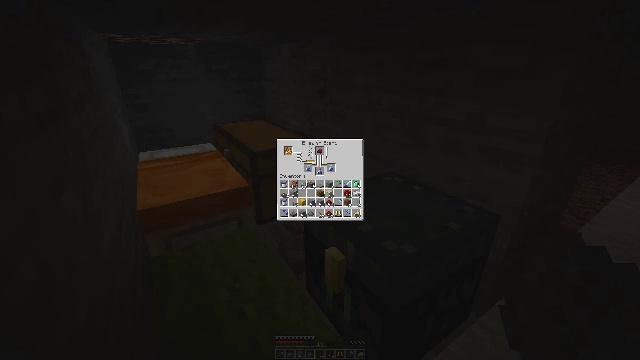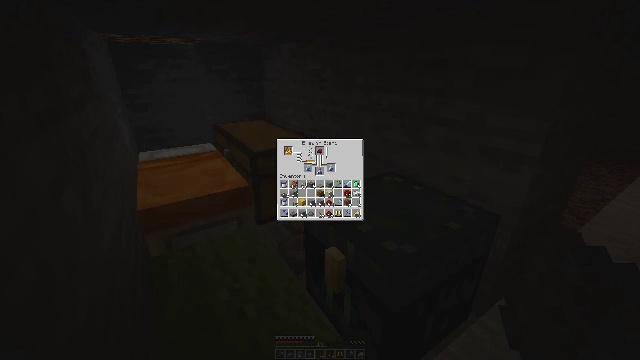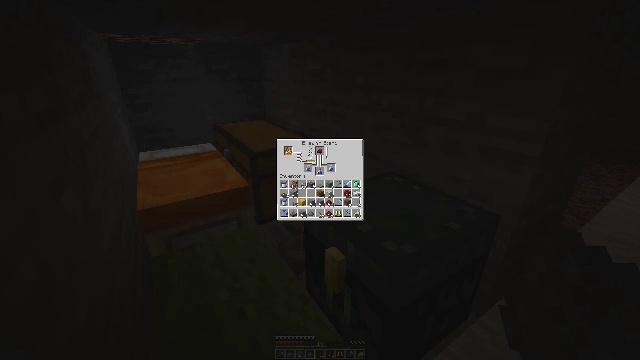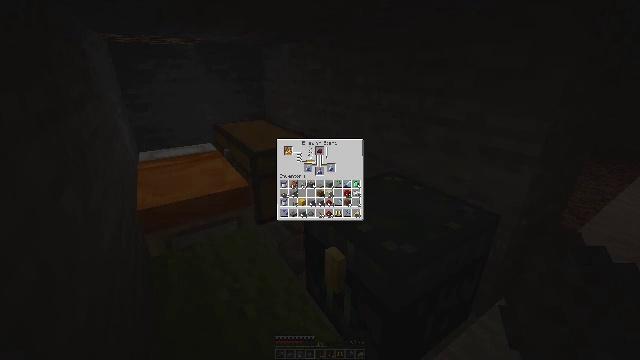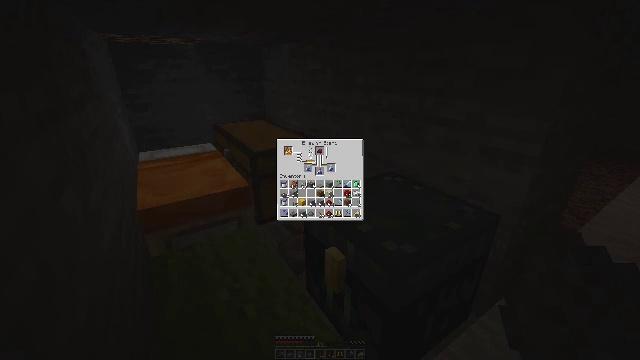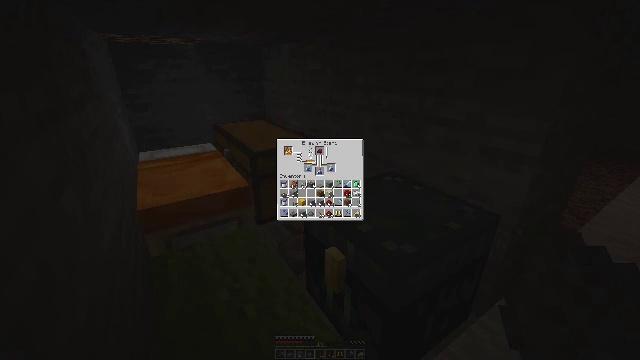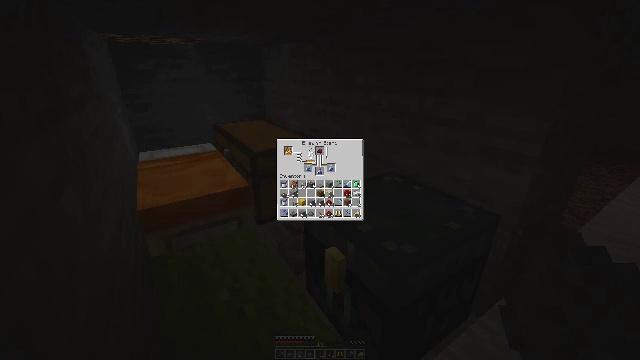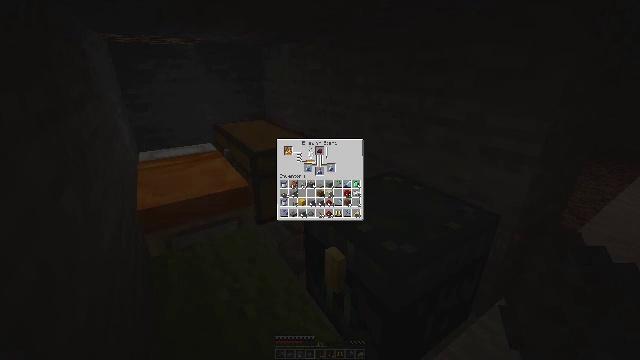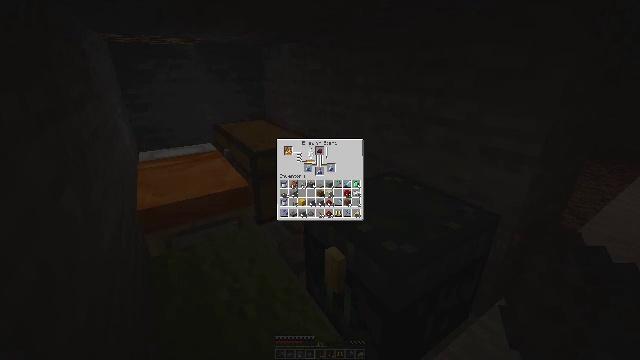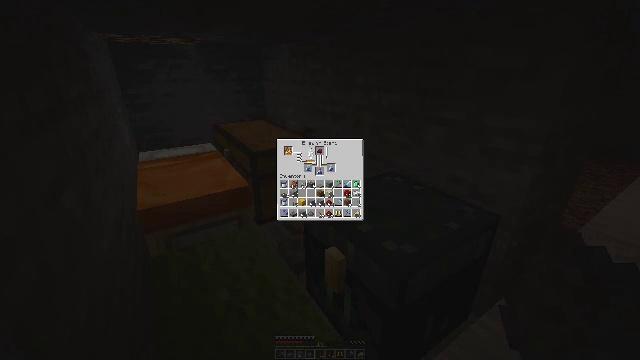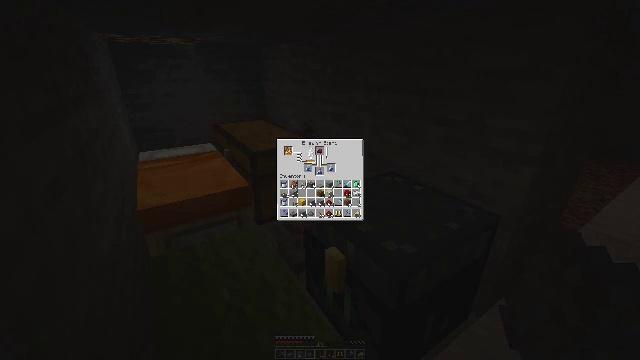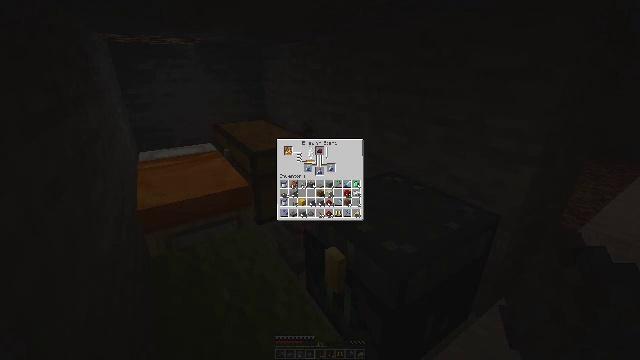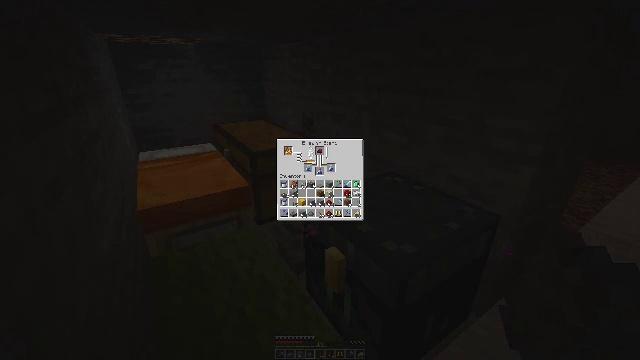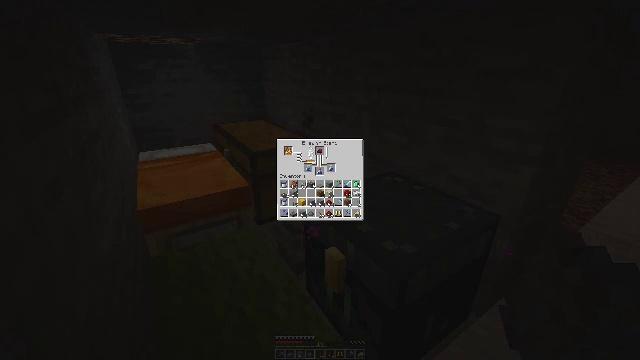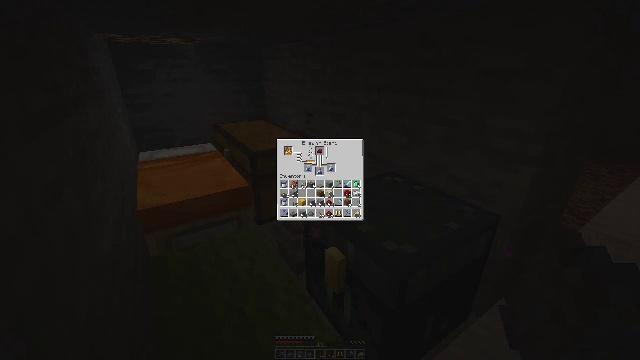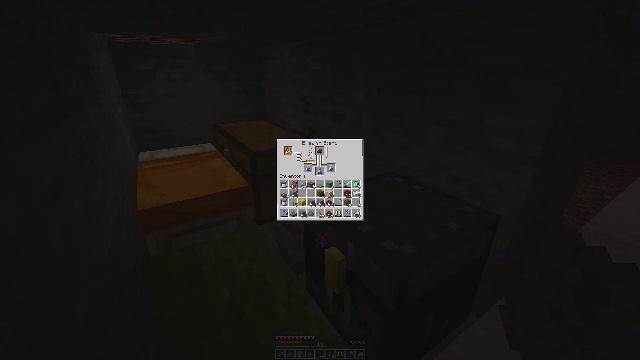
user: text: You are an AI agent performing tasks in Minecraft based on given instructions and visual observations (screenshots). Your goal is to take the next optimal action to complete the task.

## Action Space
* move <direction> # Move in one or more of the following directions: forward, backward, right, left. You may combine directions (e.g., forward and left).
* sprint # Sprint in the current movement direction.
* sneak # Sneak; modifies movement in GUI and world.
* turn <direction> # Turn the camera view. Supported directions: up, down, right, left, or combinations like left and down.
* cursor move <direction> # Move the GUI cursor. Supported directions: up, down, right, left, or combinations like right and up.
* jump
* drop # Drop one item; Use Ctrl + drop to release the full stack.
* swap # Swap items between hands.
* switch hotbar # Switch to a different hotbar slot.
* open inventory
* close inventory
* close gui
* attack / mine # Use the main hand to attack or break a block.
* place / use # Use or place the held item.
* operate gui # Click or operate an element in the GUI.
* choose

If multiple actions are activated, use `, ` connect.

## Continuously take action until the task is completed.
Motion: motion action
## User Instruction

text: Retrieve the lectern from the structure.
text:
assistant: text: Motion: no_op
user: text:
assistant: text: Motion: no_op
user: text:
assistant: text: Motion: no_op
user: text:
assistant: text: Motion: no_op
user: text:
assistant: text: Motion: no_op
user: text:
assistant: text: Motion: no_op
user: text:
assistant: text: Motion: turn down
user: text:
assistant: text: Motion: turn down
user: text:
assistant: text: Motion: no_op
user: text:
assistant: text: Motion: no_op
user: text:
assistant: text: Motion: no_op
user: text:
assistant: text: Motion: no_op
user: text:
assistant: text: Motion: no_op
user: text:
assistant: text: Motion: no_op
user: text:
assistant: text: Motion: no_op
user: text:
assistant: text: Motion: no_op
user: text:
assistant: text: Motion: no_op
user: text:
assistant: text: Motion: no_op
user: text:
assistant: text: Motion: no_op
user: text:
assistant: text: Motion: no_op
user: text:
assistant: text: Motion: no_op
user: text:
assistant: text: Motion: no_op
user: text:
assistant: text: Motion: no_op
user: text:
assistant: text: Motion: no_op
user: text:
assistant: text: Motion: no_op
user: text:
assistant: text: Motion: no_op
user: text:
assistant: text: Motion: no_op
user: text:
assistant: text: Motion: no_op
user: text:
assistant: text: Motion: no_op
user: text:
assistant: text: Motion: no_op